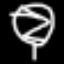
Label: leaf